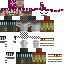
A male human skin with medium skin, wearing brown long hair dressed in a blue hoodie and black pants, featuring a closed mouth.